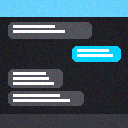
Screen state: on